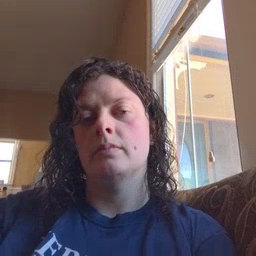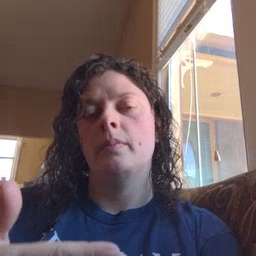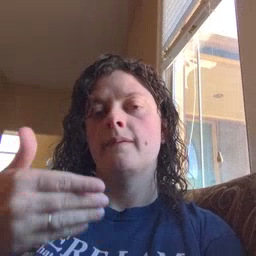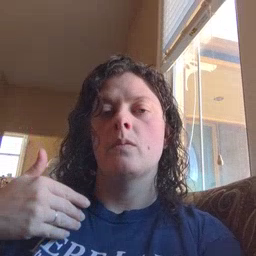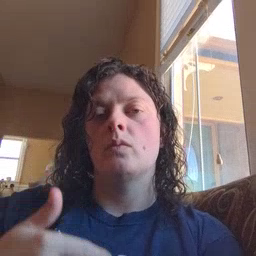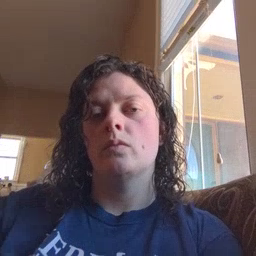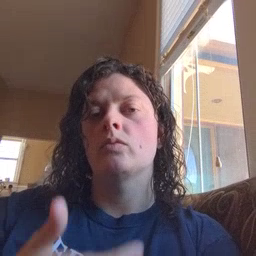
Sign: before